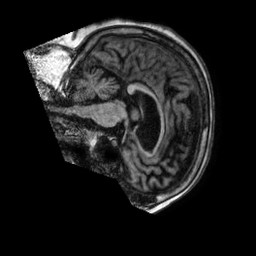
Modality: T1w
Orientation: sagittal
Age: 79
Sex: female
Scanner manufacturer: philips
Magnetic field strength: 1.5 T
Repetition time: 0.007023 s
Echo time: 0.003175 s